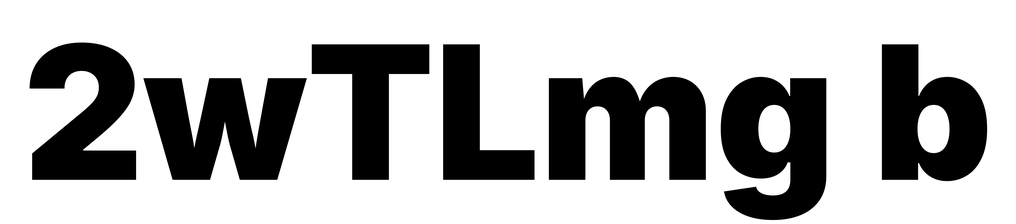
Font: Inter_Black